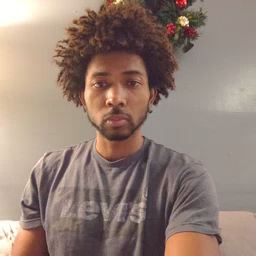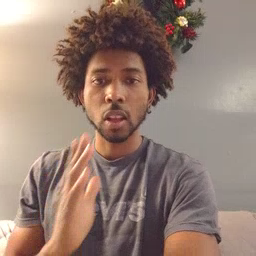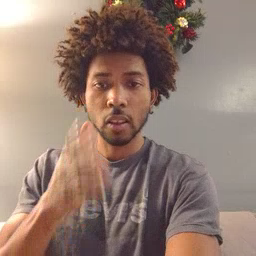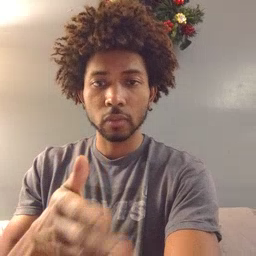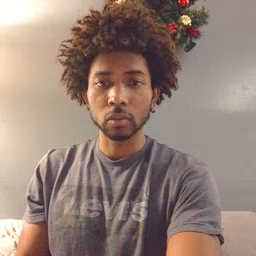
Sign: after